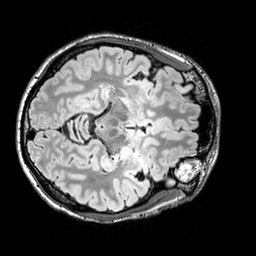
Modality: FLAIR
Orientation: axial
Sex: male
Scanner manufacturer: siemens
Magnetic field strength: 3 T
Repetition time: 5 s
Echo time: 0.395 s